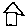
Label: house